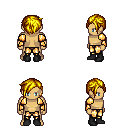
a pixel art fantasy rpg character, male body template, human, tanned skin, gold arm armor, gold greaves, blonde pixie cut hairstyle, black shoes, four views (front, back, left, right), 2x2 character sprite sheet, small pixel art, hard edges, no anti-aliasing